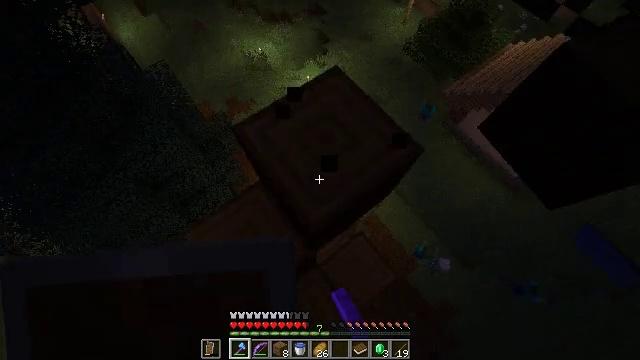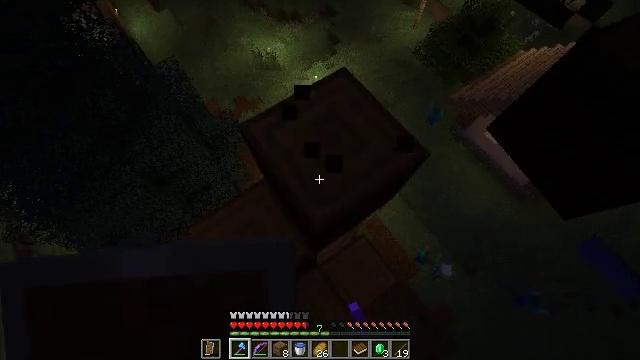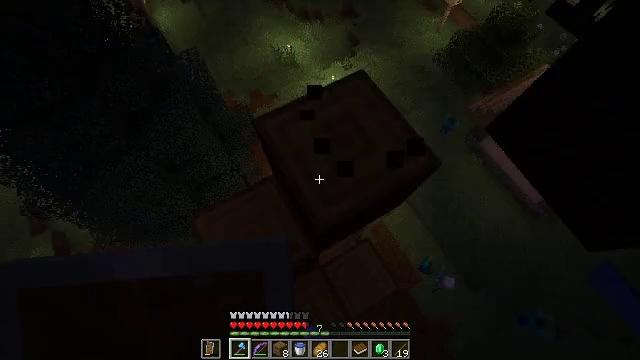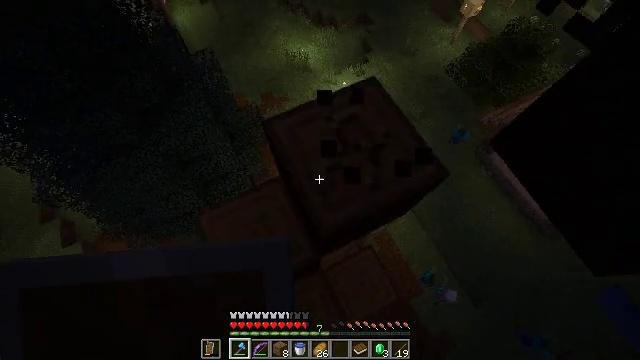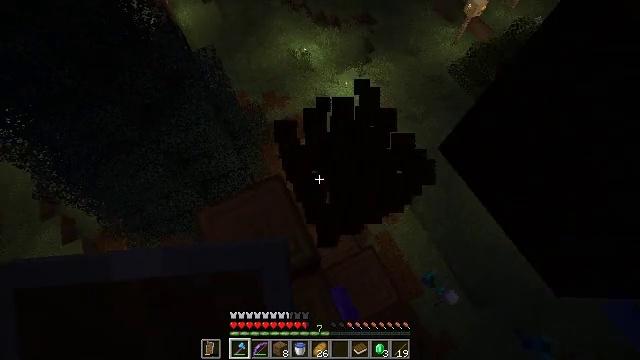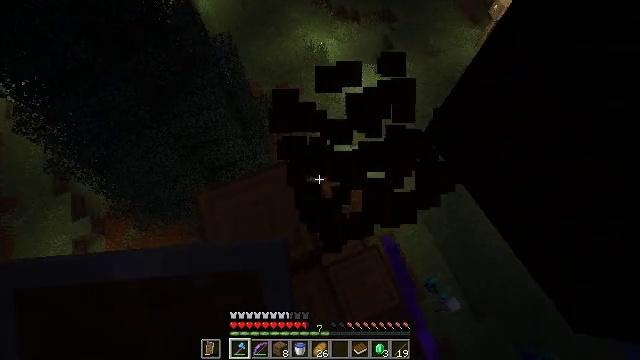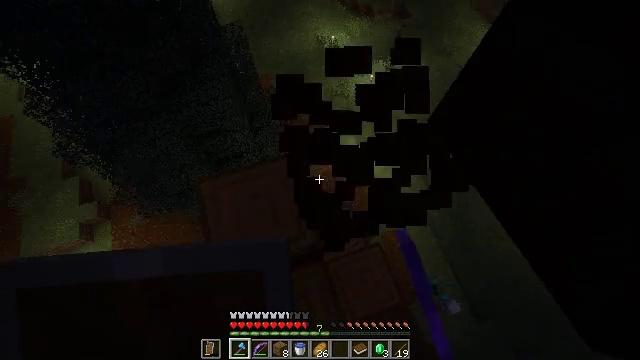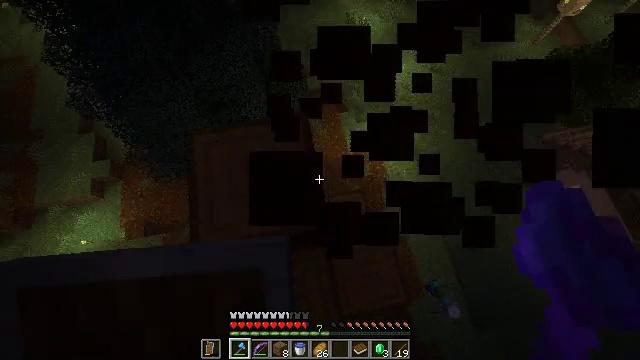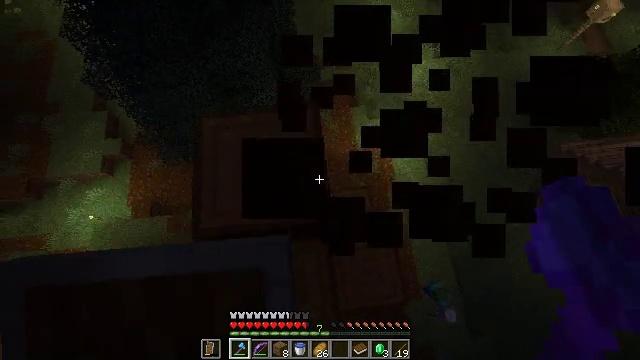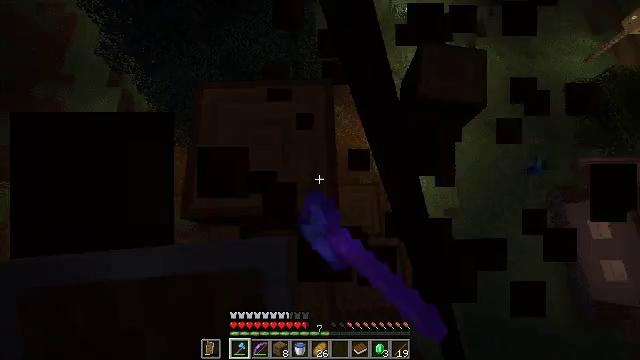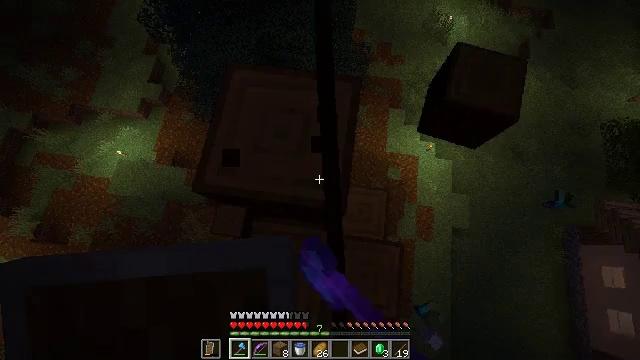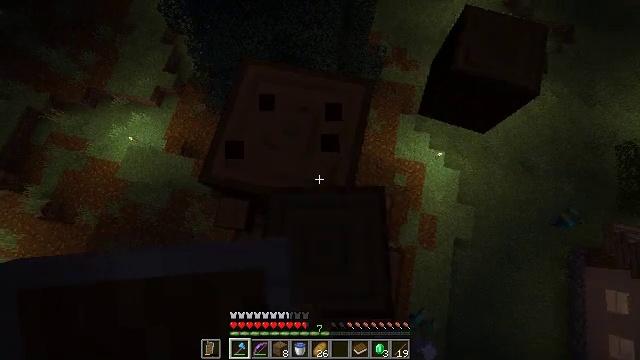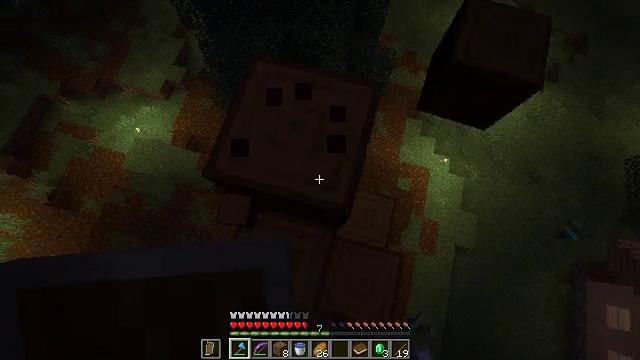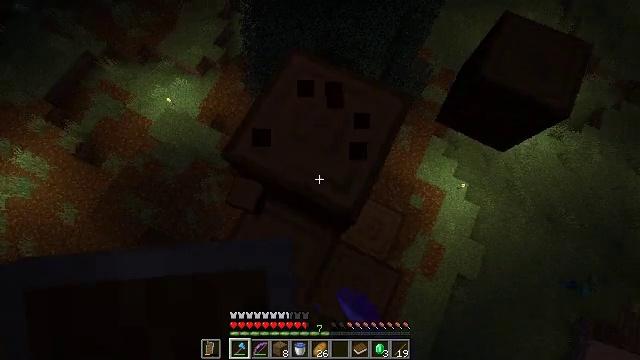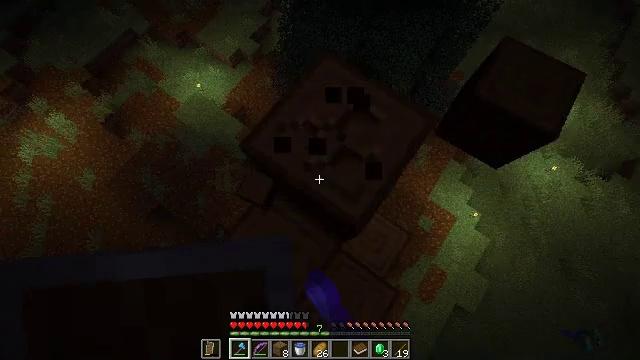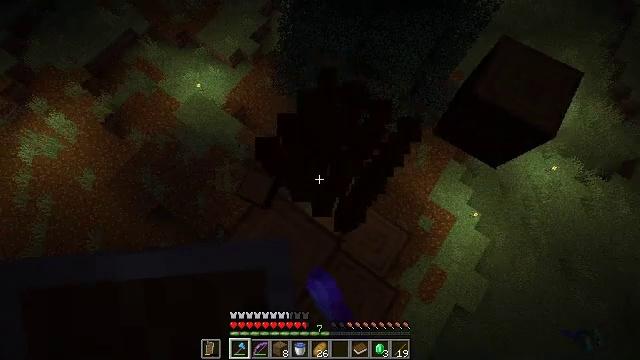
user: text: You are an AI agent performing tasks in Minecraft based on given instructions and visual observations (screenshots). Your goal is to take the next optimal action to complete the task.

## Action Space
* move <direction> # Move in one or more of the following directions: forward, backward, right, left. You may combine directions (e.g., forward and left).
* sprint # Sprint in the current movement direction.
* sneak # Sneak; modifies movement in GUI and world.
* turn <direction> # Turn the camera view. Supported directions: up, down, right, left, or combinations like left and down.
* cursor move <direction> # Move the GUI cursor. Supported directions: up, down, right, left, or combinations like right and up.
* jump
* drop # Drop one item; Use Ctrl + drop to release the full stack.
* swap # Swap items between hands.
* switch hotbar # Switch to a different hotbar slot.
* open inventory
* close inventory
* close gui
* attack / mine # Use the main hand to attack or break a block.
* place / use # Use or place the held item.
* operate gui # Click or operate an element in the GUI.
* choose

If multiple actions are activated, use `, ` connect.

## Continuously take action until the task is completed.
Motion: motion action
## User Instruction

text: Break the spruce log from the tree.
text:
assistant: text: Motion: turn left, attack / mine
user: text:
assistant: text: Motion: turn left, attack / mine
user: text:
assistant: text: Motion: turn left, attack / mine
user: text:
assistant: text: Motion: attack / mine
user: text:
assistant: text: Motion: turn left, attack / mine
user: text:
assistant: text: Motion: turn left, attack / mine
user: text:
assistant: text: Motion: turn left and down, attack / mine
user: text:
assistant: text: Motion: turn left and down, attack / mine
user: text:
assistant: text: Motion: turn left and down, attack / mine
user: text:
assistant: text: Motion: turn left, attack / mine
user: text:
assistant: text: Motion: turn left, attack / mine
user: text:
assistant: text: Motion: turn left, attack / mine
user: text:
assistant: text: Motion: turn left, attack / mine
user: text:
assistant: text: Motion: turn left and up, attack / mine
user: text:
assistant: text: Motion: attack / mine
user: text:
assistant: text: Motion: attack / mine
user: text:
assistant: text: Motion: attack / mine
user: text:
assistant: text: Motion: attack / mine
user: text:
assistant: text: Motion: turn left and down, attack / mine
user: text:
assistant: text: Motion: turn left and down, attack / mine
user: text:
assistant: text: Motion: turn left and down, attack / mine
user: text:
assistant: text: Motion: turn left and down, attack / mine
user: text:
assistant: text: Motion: turn left and down, attack / mine
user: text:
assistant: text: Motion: turn left and up, attack / mine
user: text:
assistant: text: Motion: turn left and up, attack / mine
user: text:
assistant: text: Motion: turn left and up, attack / mine
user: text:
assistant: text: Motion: turn left and up, attack / mine
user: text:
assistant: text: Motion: attack / mine
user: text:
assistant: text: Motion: attack / mine
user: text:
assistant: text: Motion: attack / mine